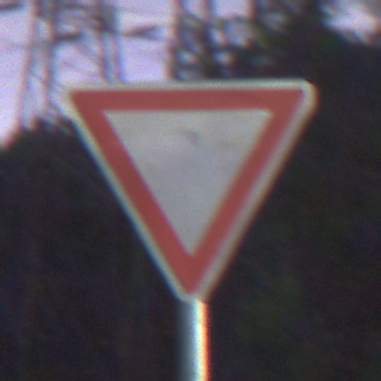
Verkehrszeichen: VorfahrtGewaehren
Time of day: Night
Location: Outdoor (Suburban)
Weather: PartlyCloudy
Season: NotSpecified
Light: Artificial